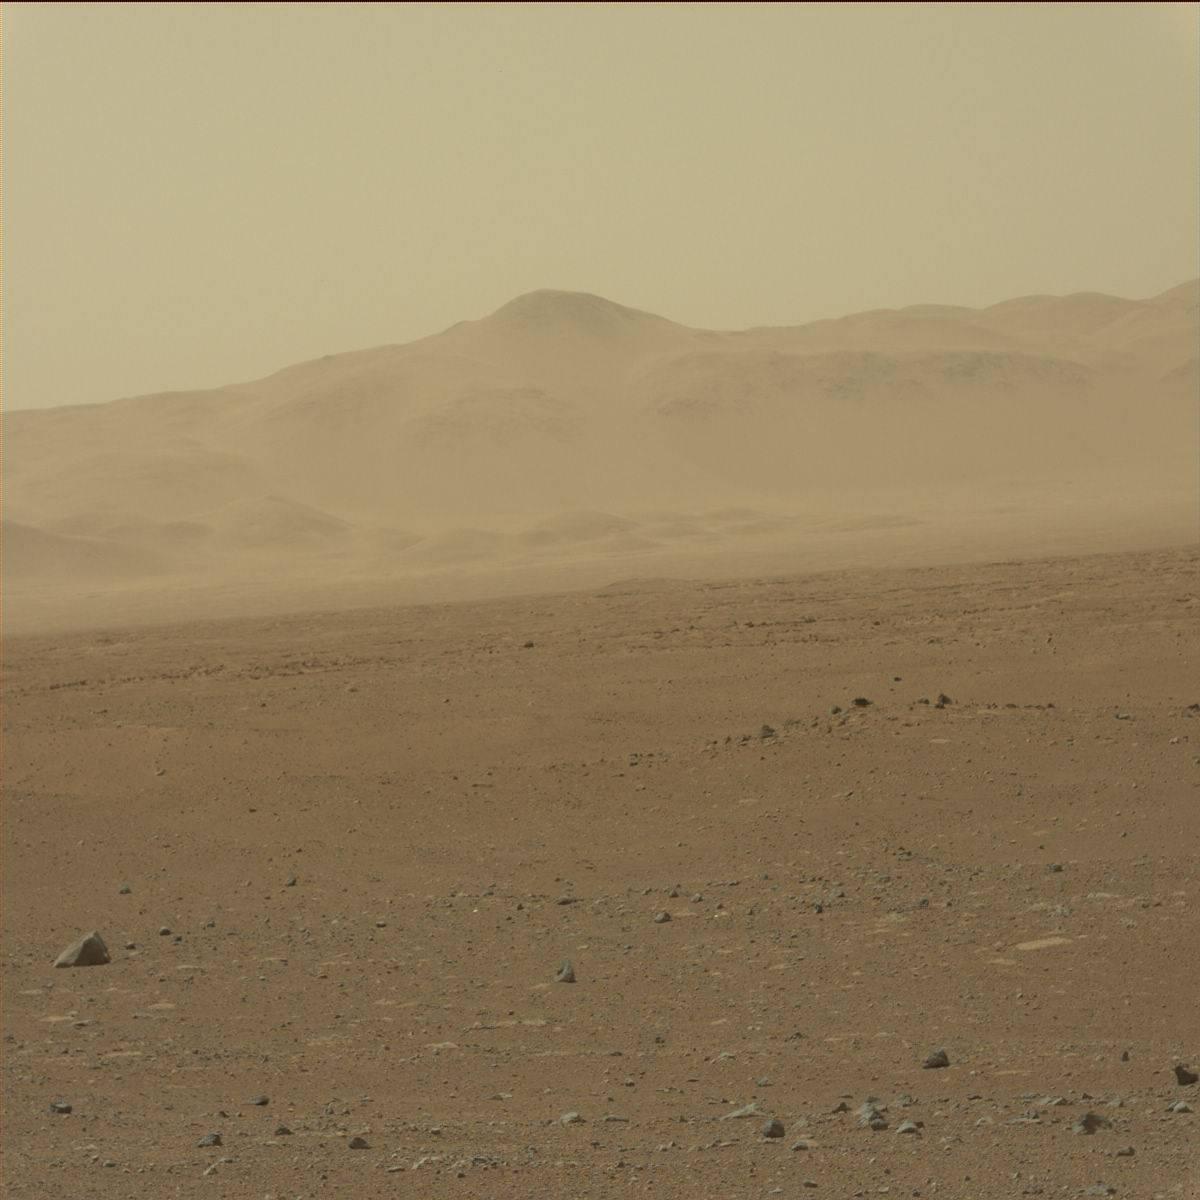
Terrain classes present: Ridge, Rock, Sand / Soil, Sky